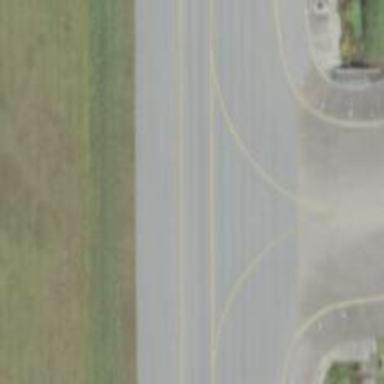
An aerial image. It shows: View of taxiway at the airport.